Question: Here is a plot with 2 trends on it:

I want to find the area under the black curve (the black lines are all part of one trend), but above the blue curve.
'''
%w = wavelength array, Tf = filter Transmission, Ts = spectrum Transmission
figure
plot(w,Tf,'b')
hold on
plot(w,Ts,'k')
'''
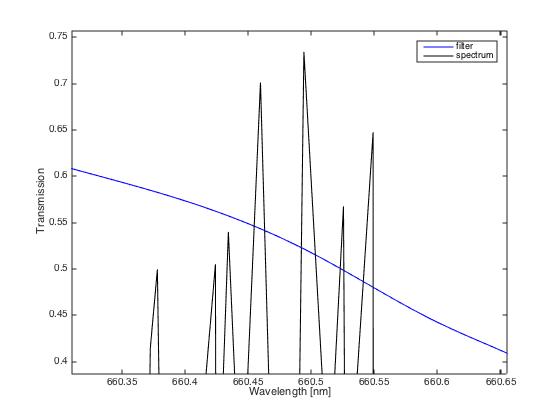
Answer: Select the part of the black line ('Ts') that lies above the blue line ('Tf') and integrate ('trapz'):
'''
d = max(Ts-Tf,0); % or max(Tf,Ts)-Tf; % thanks, matheburg!
trapz(w,d)
'''